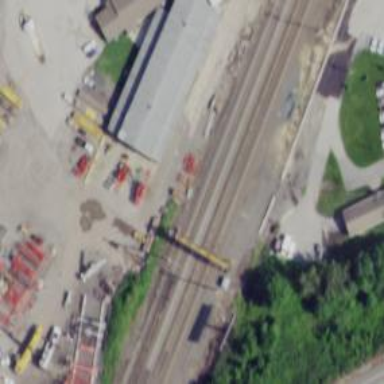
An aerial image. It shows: Railway with electrified contact lines.